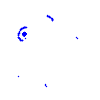
Particle: kaon